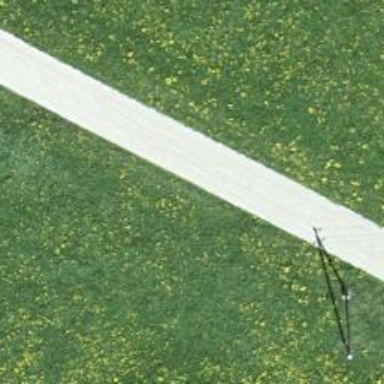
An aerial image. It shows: Concrete track with grade 1 quality.